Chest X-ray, PA view. Patient: 65 years old, sex M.
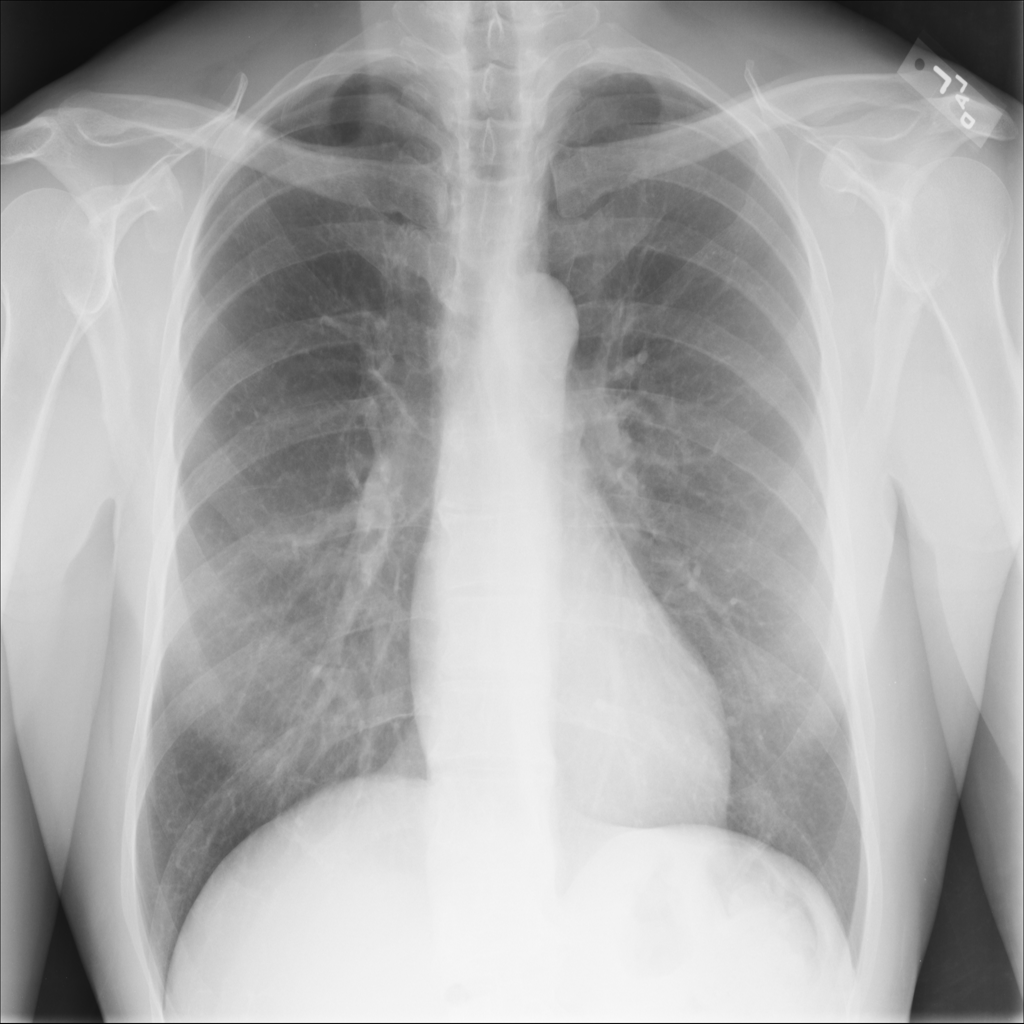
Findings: No Finding